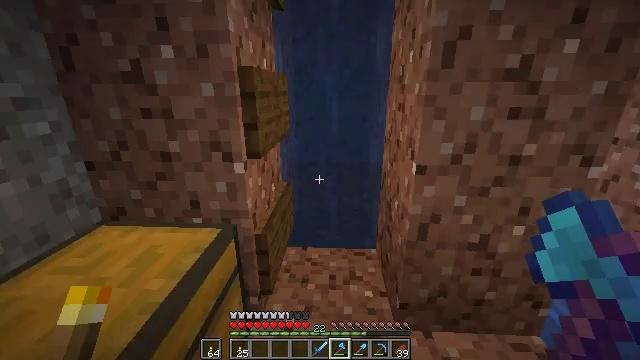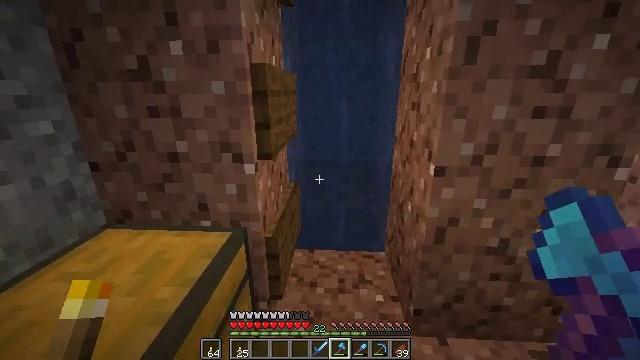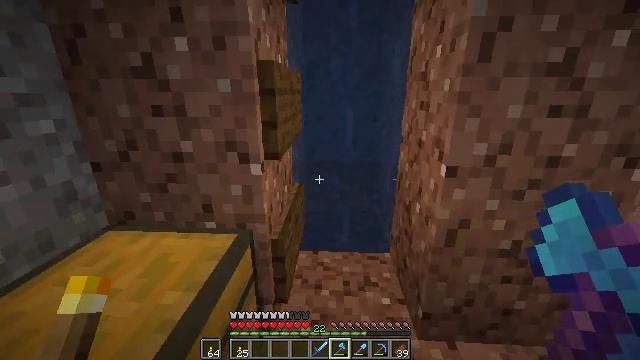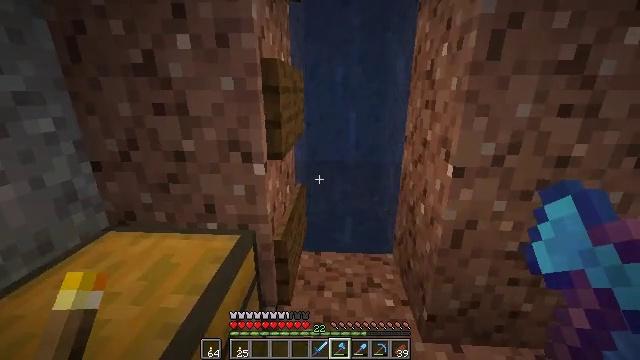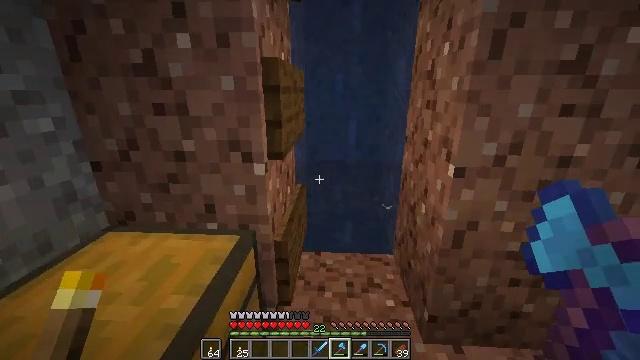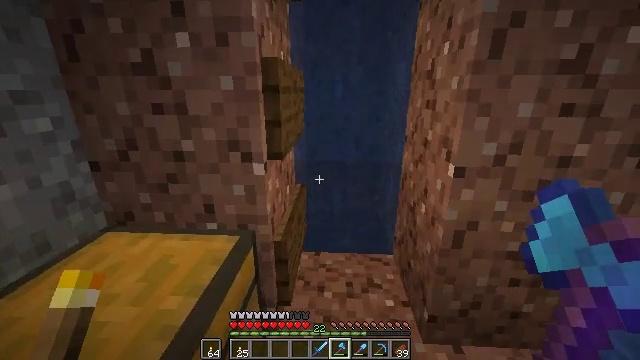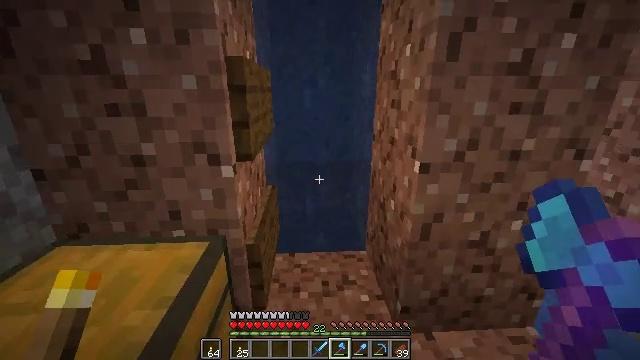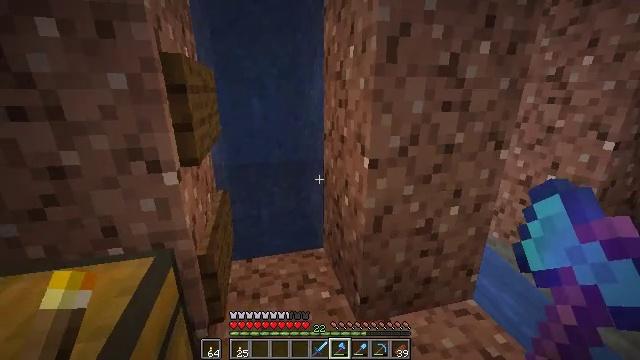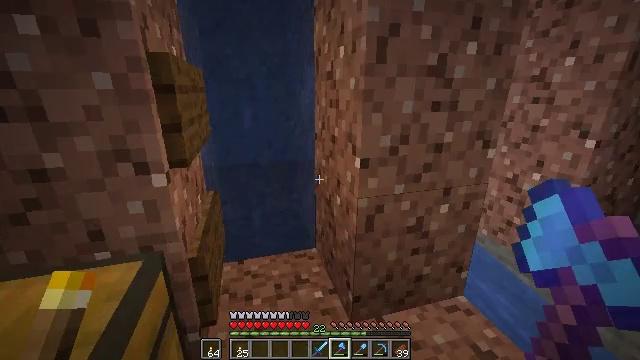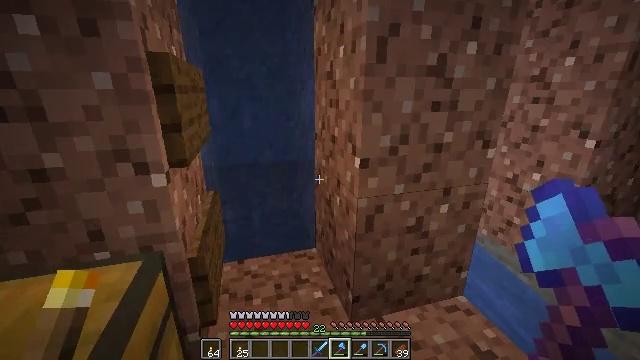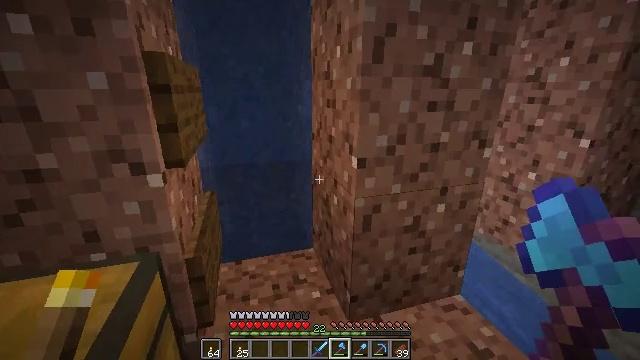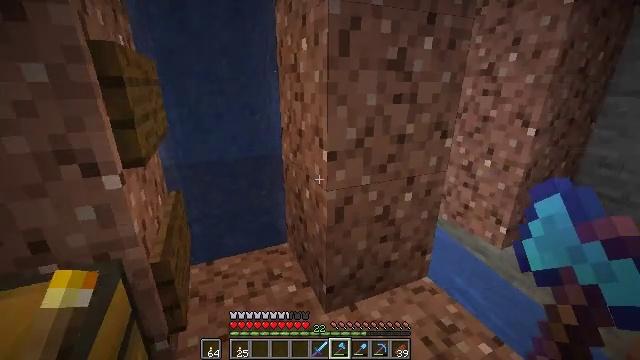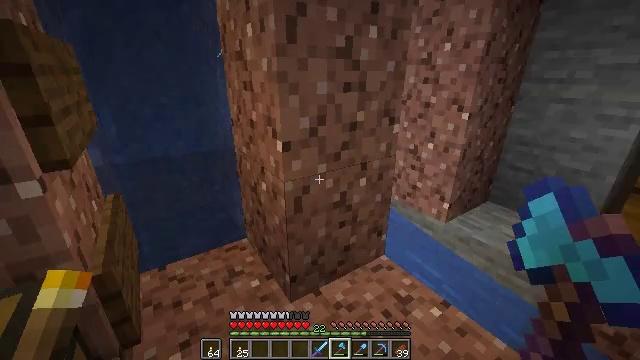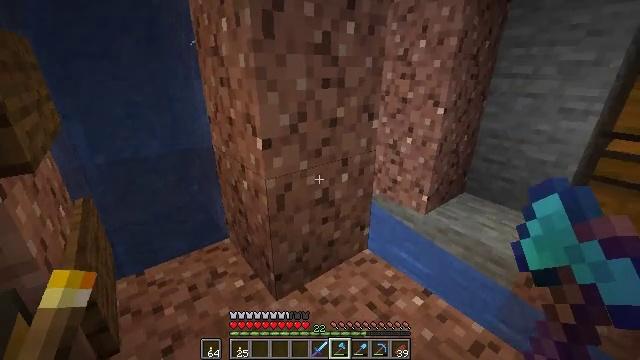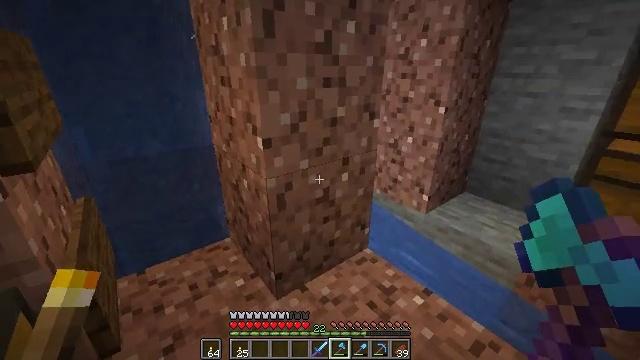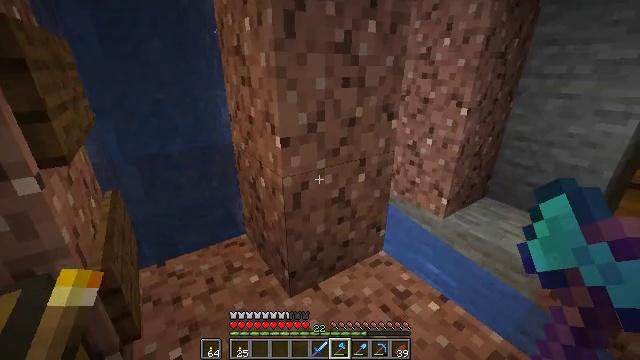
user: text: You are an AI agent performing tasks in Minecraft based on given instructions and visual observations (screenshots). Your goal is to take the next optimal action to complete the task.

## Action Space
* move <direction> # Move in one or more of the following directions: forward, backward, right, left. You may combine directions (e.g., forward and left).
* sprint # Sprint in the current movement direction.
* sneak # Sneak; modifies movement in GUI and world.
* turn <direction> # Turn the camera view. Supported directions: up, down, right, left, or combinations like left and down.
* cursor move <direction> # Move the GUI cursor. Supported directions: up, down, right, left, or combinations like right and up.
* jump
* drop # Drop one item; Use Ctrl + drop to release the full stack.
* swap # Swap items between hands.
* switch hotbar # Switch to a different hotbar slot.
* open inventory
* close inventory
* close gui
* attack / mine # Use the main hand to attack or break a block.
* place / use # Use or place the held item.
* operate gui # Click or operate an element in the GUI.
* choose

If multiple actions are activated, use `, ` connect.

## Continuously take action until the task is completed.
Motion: motion action
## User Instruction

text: Left click to dismantle the chipped anvil.
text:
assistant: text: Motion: no_op
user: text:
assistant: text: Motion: no_op
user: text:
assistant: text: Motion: no_op
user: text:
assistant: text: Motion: no_op
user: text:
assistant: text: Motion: no_op
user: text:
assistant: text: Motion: turn right
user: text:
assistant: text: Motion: turn right
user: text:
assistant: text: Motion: turn right
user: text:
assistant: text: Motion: no_op
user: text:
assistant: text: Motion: no_op
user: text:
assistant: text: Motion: turn right and down
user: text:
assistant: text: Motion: turn right and down
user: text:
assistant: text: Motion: turn right
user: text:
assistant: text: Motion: no_op
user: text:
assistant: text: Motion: turn left
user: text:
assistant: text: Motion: turn left
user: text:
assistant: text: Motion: turn left
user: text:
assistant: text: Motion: turn left
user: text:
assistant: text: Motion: no_op
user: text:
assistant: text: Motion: no_op
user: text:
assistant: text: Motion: no_op
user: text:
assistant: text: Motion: turn right
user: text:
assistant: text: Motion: turn right
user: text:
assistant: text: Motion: turn right
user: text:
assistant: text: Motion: turn right
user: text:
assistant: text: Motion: turn right
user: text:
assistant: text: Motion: turn right
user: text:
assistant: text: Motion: turn right
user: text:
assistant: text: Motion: no_op
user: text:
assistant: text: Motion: no_op